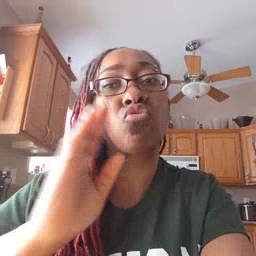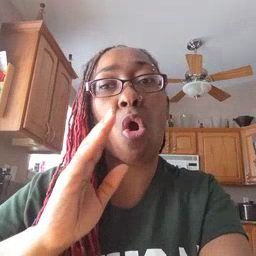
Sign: talk